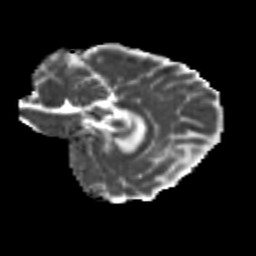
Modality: MD
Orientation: sagittal
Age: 25
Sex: female
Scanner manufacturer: siemens
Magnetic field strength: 3 T
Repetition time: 3.5 s
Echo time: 0.104 s